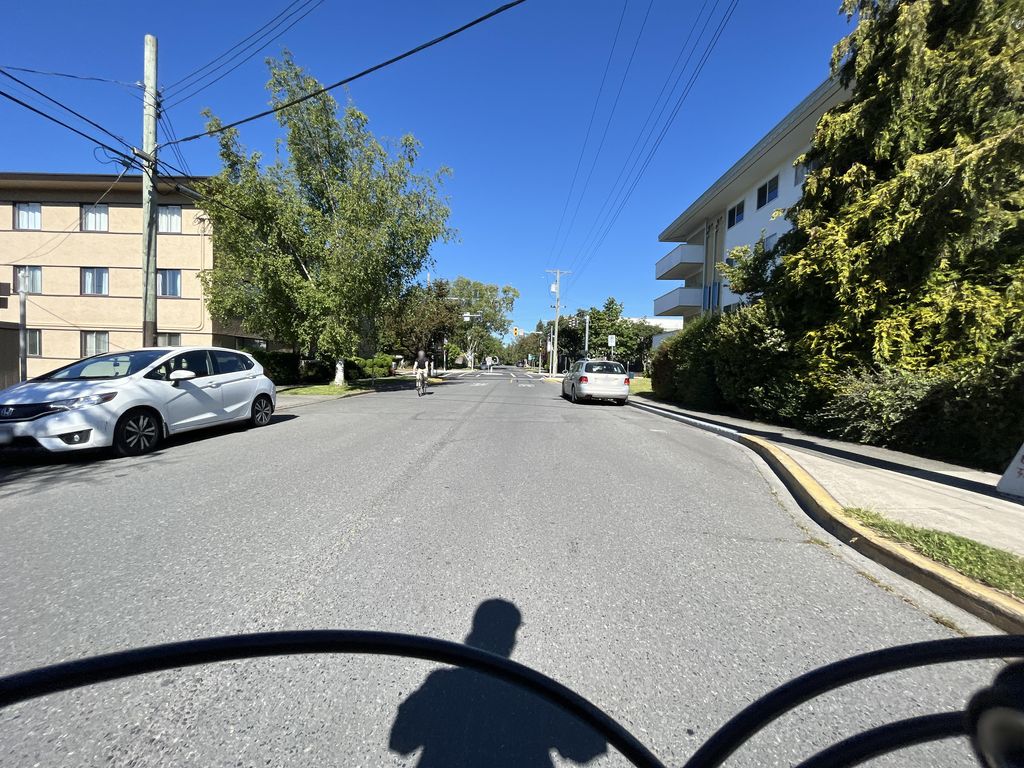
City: victoria